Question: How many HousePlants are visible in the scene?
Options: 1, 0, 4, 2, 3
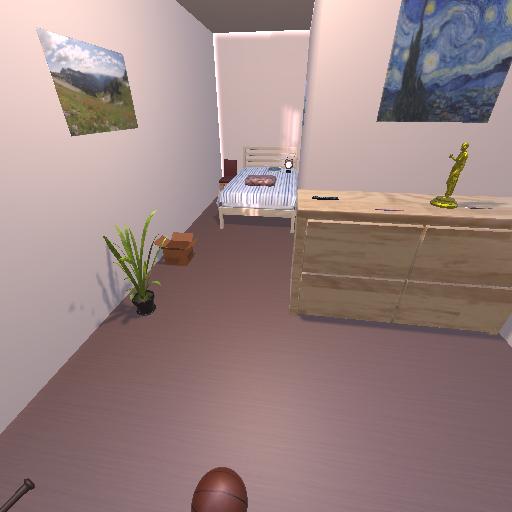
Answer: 1